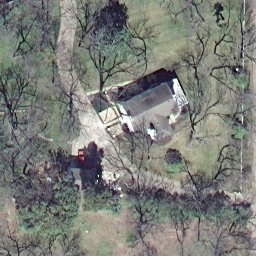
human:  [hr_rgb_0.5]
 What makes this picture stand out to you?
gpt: sparse residential